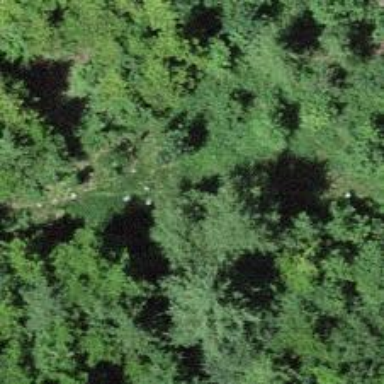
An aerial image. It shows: Overgrown path.